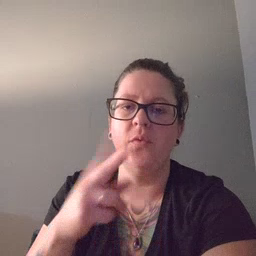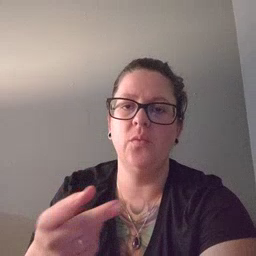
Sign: fall